Field crop: tomato
Growth stage: 1
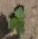
Species: solanum